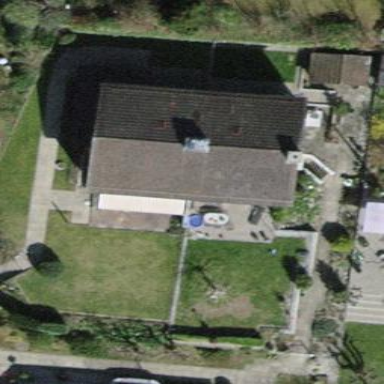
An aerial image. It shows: Building with tiled roof.